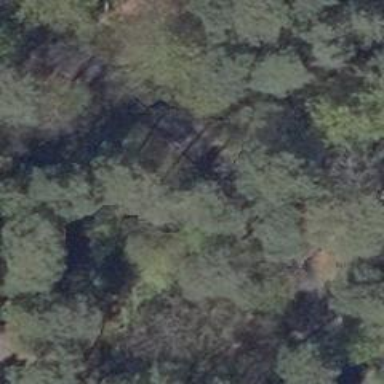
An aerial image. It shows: Historic tomb in cemetery.